Field crop: maize
Growth stage: 2
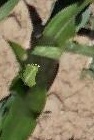
Species: maize